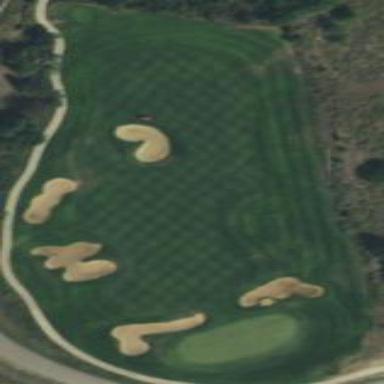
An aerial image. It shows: Rough grassy area used for golf.